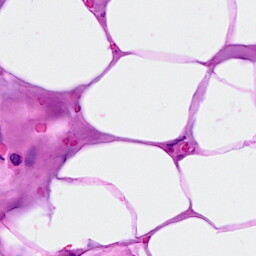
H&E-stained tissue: Breast